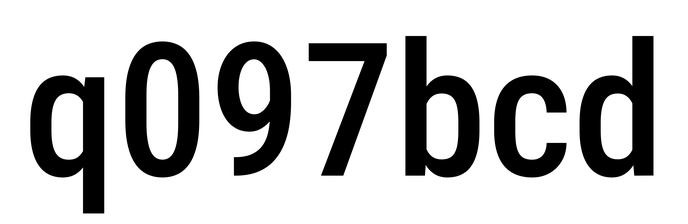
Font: Roboto_Condensed_Medium